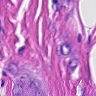
Metastatic tissue present: yes